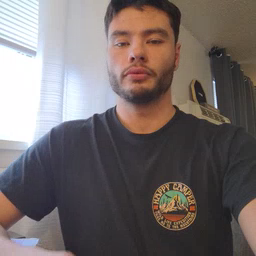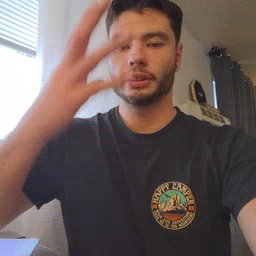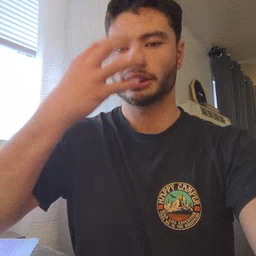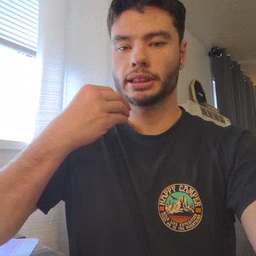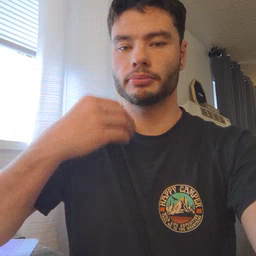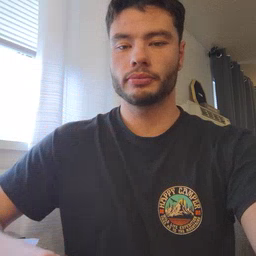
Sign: sleep